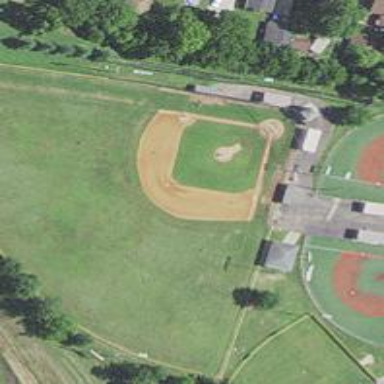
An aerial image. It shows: Baseball pitch for leisure land activities.